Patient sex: M
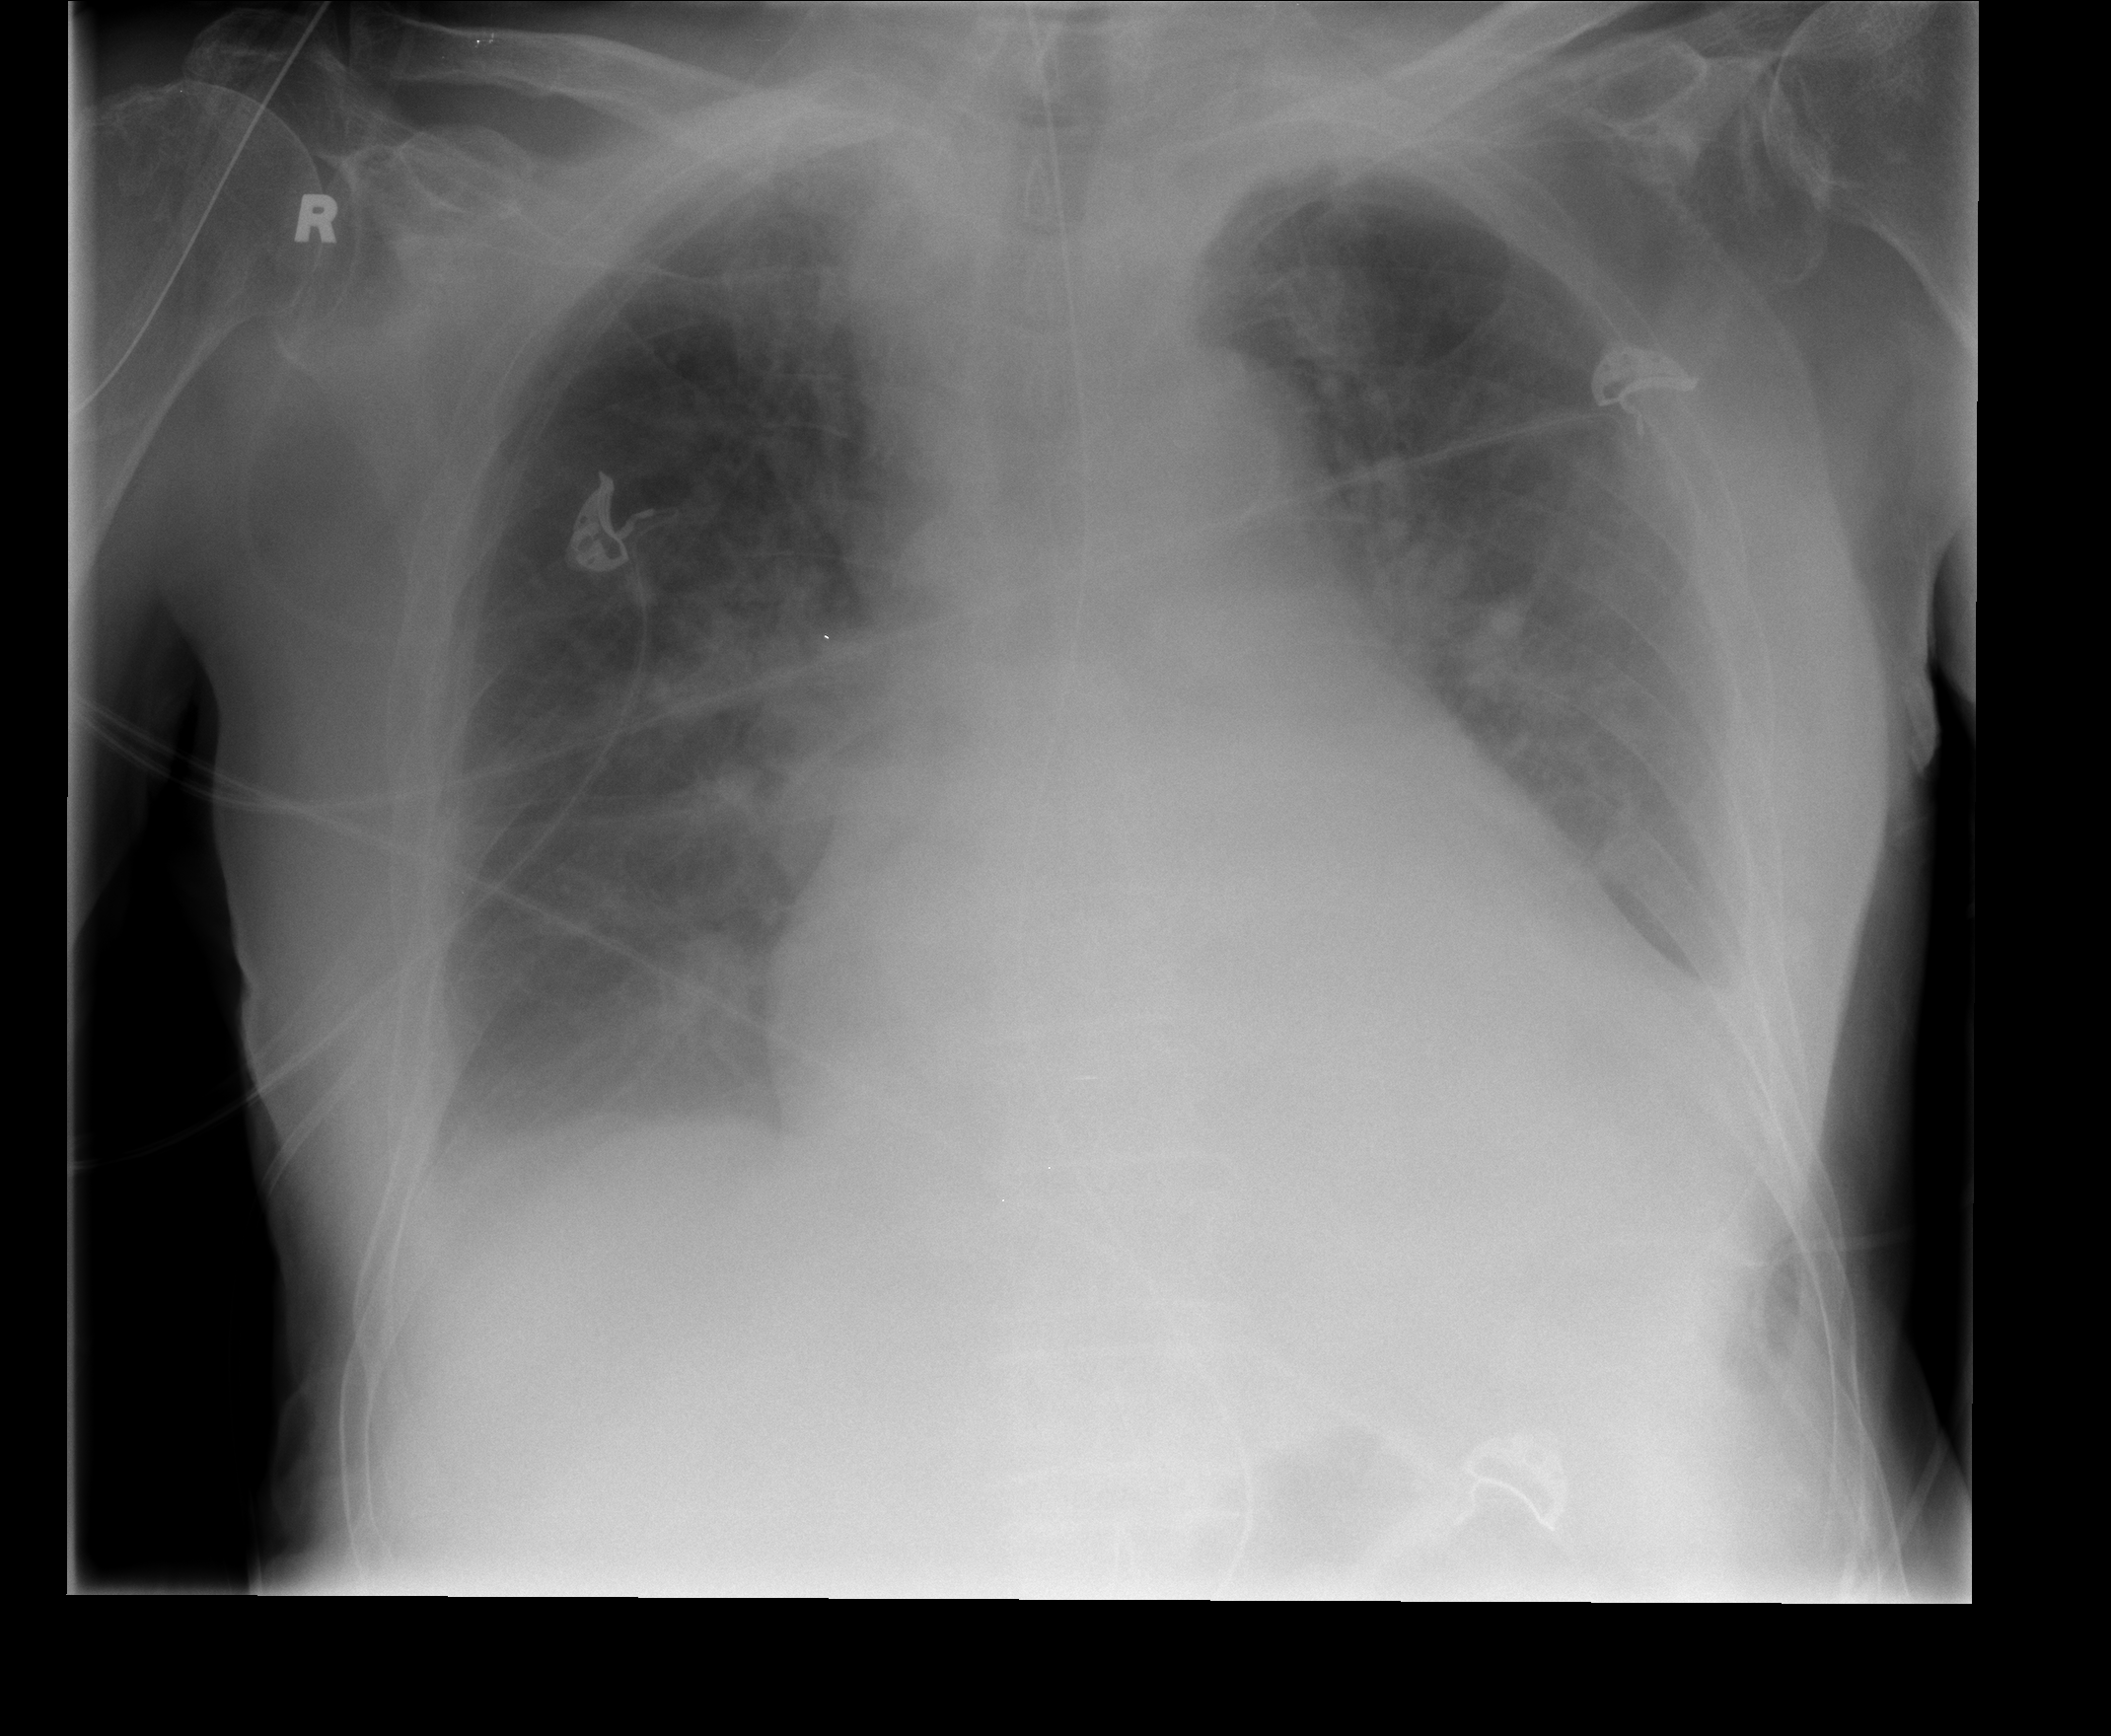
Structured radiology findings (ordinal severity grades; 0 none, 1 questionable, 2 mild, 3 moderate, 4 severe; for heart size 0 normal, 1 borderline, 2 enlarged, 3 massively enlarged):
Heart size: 2
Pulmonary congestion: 2
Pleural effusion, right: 3
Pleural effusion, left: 3
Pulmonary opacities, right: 0
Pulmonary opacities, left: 0
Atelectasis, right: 2
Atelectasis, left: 2